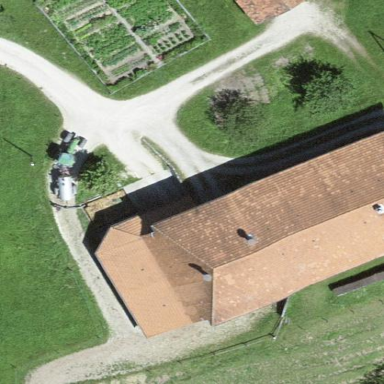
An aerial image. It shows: Farm building.